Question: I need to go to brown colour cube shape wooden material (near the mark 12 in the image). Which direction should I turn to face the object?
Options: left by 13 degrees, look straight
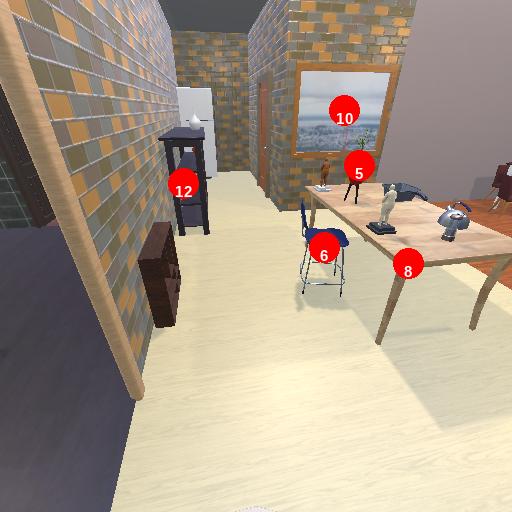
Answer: left by 13 degrees